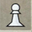
Piece: wP